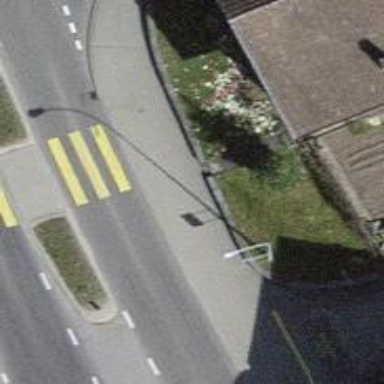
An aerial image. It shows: Zebra crossing on footway.